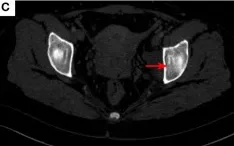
Left acetabular metastases [red arrow, (C).
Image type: radiology (ct)